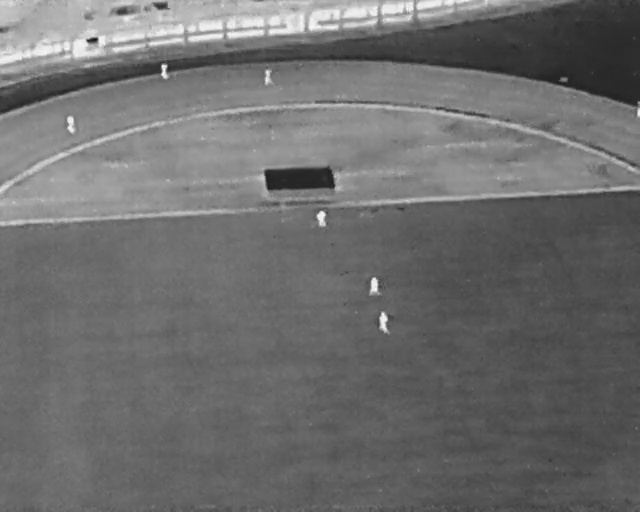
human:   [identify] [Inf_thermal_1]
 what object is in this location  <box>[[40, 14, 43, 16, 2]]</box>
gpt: <ref>1 medium person at the top</ref>

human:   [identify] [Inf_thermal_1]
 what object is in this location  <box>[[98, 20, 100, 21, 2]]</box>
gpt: <ref>1 small person at the top right</ref>